Interaction volume radius: 5 \u00c5
Interaction volume height: 10 \u00c5
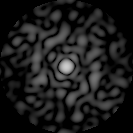
Disorder parameter: 0.8165